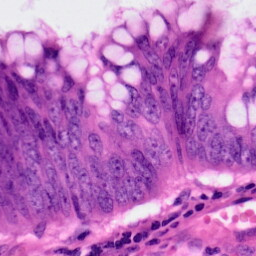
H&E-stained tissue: Colon